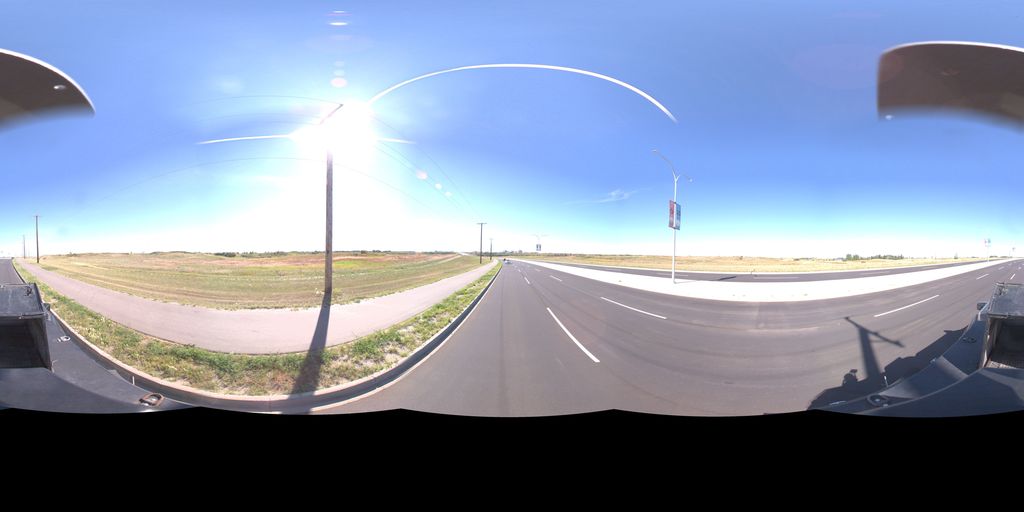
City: saskatoon